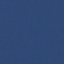
Land use / land cover: SeaLake